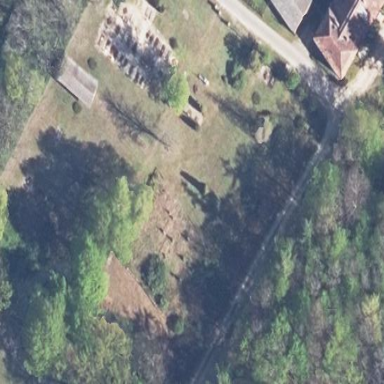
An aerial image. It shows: Cemetery.